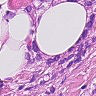
Metastatic tissue present: yes